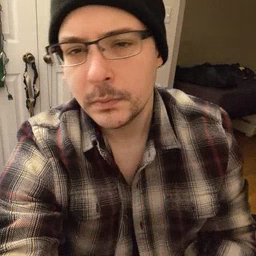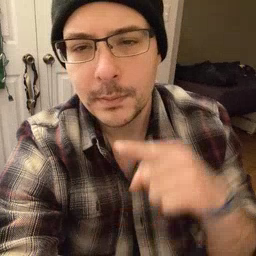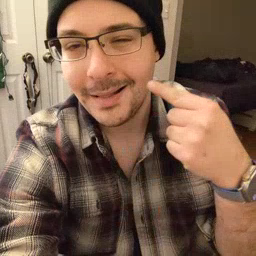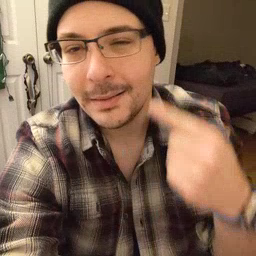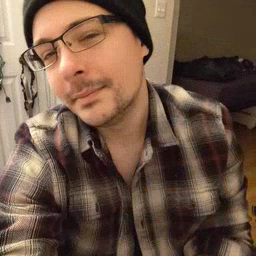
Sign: smile